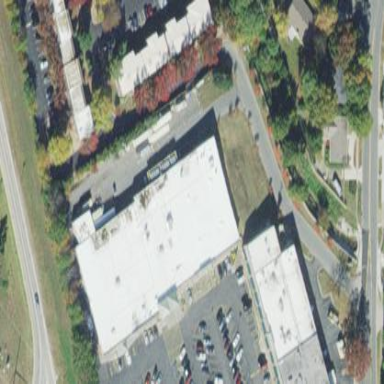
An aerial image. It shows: Building that houses both supermarket and pharmacy.